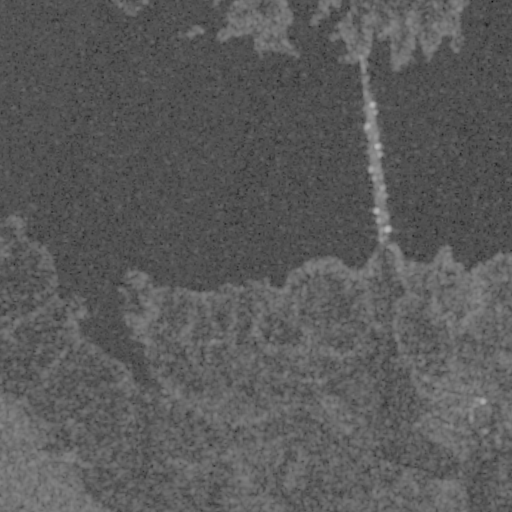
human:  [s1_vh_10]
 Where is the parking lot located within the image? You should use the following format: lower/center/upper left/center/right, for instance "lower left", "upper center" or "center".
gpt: The parking lot is located in the upper right of the image.
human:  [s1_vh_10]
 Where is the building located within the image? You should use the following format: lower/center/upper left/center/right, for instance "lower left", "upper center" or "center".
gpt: The building is located in the upper right of the image.
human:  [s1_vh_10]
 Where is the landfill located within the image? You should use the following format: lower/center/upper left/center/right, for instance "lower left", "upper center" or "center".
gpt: There is no landfill in the image.

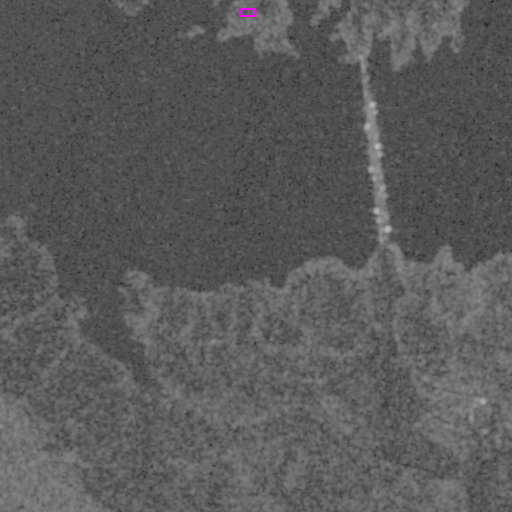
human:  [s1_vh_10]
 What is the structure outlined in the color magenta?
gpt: The structure outlined in magenta is a parking lot.
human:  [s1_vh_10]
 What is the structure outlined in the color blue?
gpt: There is no blue outline.